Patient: sex F, age 58
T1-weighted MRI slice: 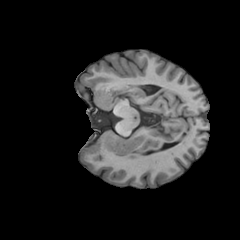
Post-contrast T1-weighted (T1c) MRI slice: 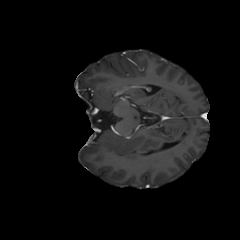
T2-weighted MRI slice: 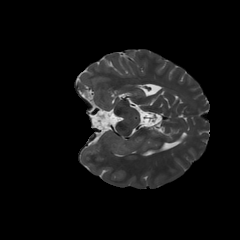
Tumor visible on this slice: no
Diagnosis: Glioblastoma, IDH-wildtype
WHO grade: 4